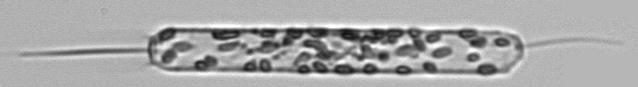
Label: Ditylum_brightwellii